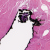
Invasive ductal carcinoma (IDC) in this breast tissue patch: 0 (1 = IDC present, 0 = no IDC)